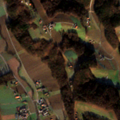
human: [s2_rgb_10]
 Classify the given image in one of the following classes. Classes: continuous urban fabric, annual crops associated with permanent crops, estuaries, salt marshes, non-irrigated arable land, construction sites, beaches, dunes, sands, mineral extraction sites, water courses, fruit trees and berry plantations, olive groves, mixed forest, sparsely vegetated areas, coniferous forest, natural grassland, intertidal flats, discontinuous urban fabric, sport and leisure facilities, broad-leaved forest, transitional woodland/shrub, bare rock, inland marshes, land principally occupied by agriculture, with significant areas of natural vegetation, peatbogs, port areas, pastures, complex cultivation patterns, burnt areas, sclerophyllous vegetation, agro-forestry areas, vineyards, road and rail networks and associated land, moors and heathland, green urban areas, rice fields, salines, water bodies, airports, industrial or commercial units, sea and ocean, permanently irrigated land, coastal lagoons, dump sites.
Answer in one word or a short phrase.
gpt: discontinuous urban fabric, non-irrigated arable land, complex cultivation patterns, land principally occupied by agriculture, with significant areas of natural vegetation, broad-leaved forest